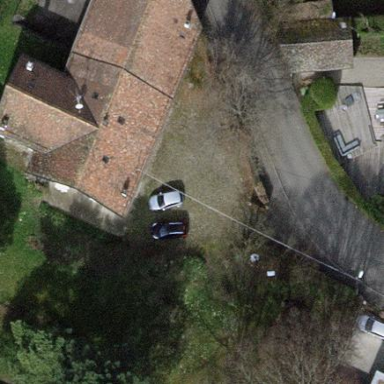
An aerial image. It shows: Driveway for service vehicles.